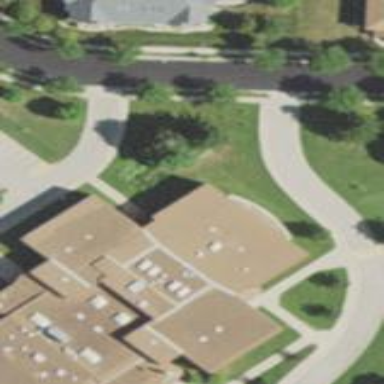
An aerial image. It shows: School building.